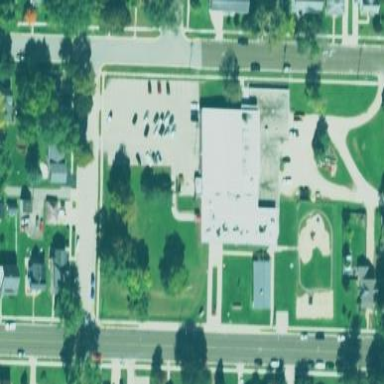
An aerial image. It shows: School.